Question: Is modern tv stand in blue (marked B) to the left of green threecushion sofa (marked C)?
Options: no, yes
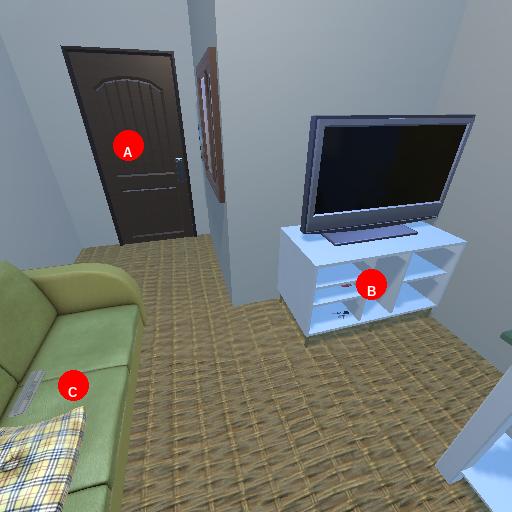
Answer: no